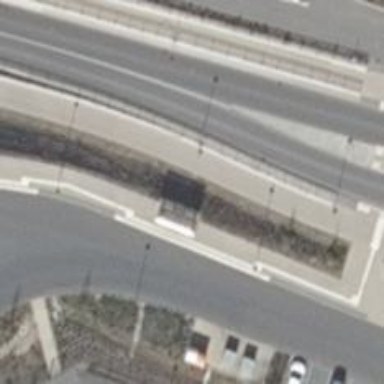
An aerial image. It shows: Public transport shelter.